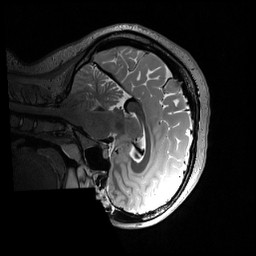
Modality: T2w
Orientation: sagittal
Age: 19
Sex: female
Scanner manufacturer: siemens
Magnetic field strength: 3 T
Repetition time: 3.2 s
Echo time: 0.565 s